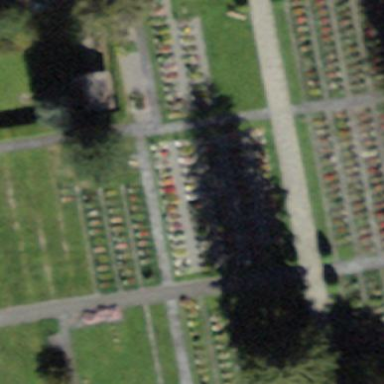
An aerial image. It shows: Cemetery.